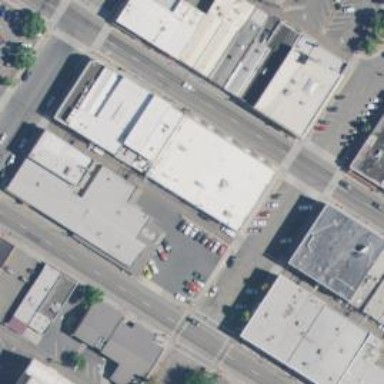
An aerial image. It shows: Commercial building.